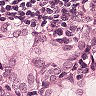
Metastatic tissue present: yes